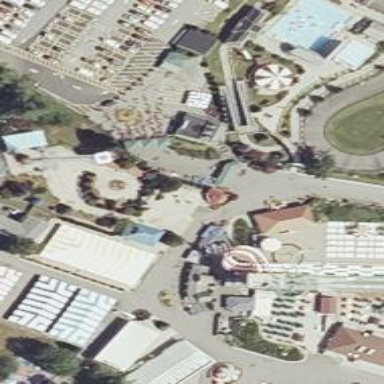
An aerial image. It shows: Water slide attraction.